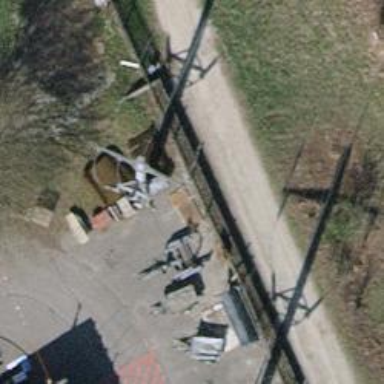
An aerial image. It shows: Three cables of power line.